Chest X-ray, AP view. Patient: 33 years old, sex M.
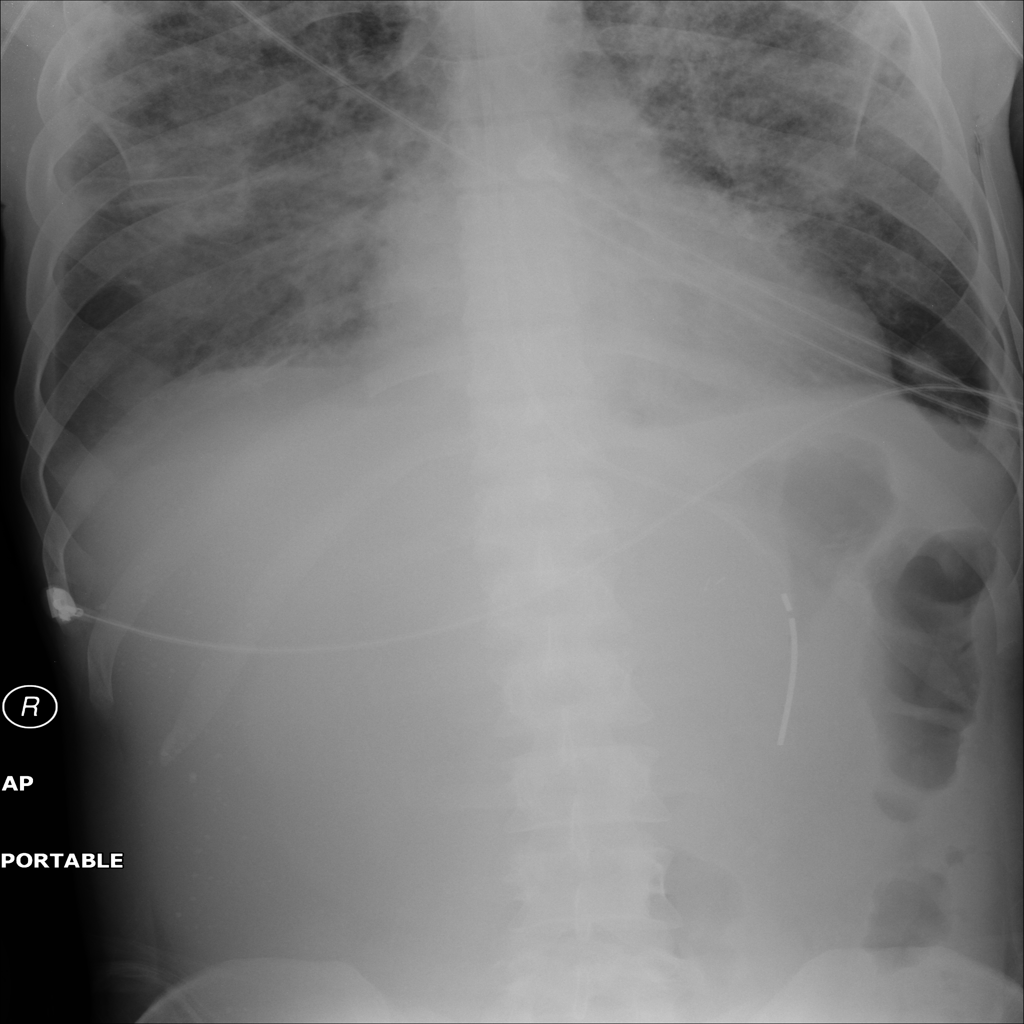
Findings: Consolidation, Effusion, Infiltration, Pleural_Thickening